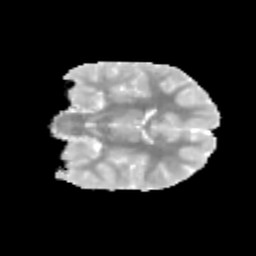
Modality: MD
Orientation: coronal
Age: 9
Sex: female
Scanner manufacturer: siemens
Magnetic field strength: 3 T
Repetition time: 3.8 s
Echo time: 0.07 s